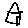
Label: house